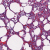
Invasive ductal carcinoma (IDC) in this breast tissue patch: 0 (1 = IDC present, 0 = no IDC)